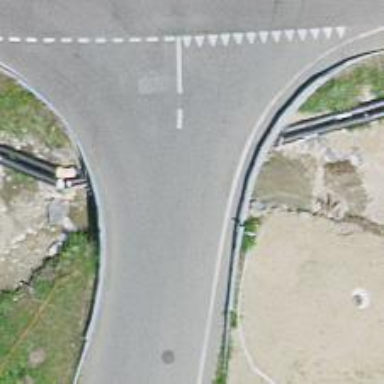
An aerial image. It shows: Tertiary road with asphalt surface that goes over bridge.